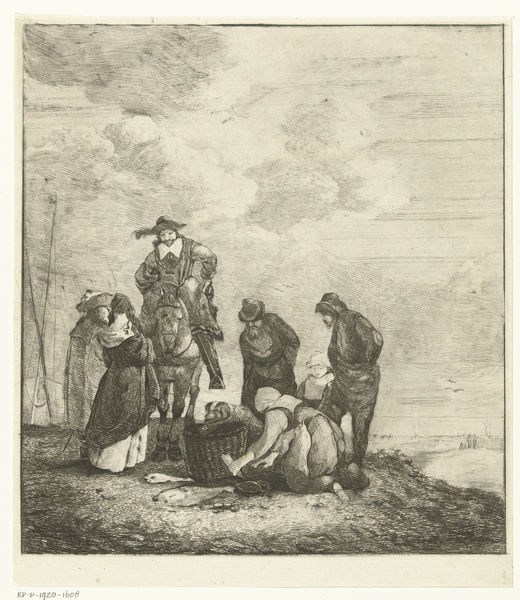
Titel: Visverkoopster met klanten bij het strand
Künstler: Albertus Brondgeest
Standort: Amsterdam
Institution: Rijksmuseum
Schlagwörter: hat, men, people, white, women, black, dress, gray, grey, painting, woman, feather, cloud, clouds, man, sky, boat, lake, nature, ocean, sea, shore, water, child, grass, river, animals, dog, hats, beard, birds, boots, mast, sail, human, basket, cape, art, pencil, animal, horse, fish, hoof, fishermen, staring, work, humans, land, kneeling, kid, market, mustache, kneel, sell, nobleman, catch, captain, wrap, fisherman, fishmonger, mclouds